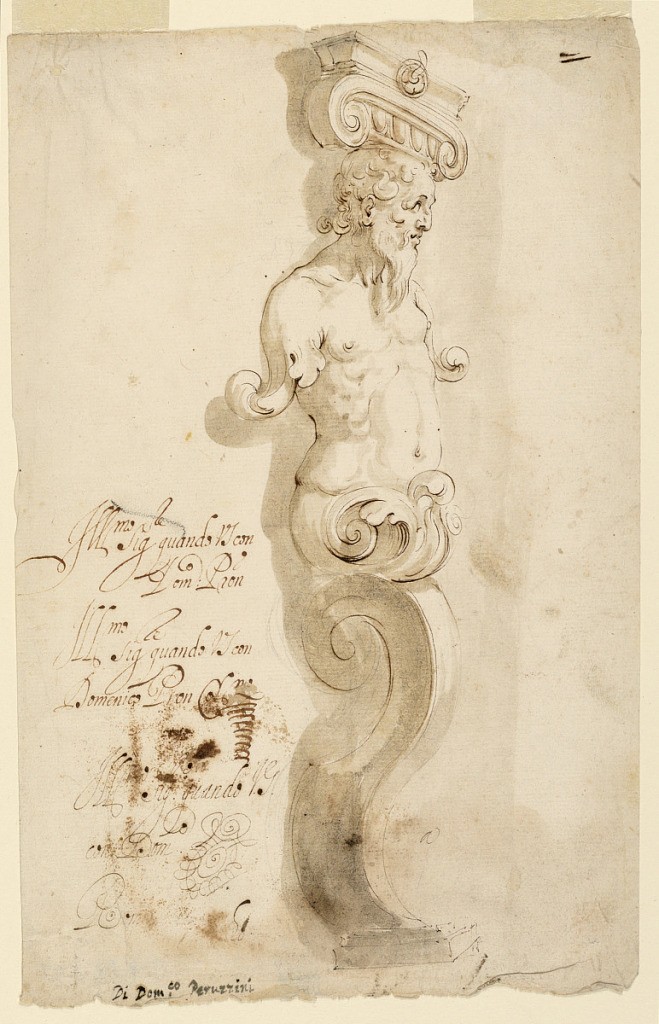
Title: Project for a Herm
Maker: Domenico Peruzzini, Italian, 1602 - 1673
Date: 1725-50
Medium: Pen and ink, brush and grey-brown watercolor on laid paper.
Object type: Drawing
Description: Vertical rectangle. Half-figure of a bearded man with an Ionic capital turned toward right. Base is a volute.